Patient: sex M, age 76
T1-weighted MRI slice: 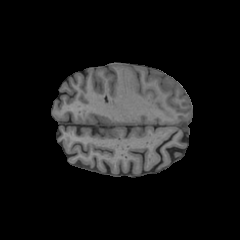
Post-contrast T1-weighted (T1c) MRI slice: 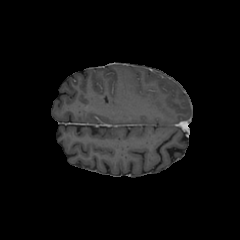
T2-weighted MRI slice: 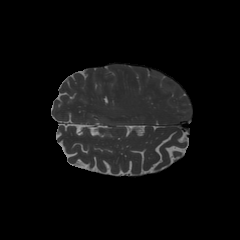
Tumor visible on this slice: no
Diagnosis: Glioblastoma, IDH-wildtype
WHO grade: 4